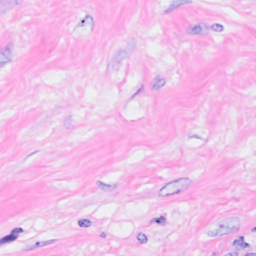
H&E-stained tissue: Breast